Question: I am building an R function that would plot multiple Force Vs. Displacement lines in one graph. Here is my set of data:
'''
myrows displacememnt force displacememnt force displacememnt force displacememnt force displacememnt
[1,] 1 0.000000e+00 0 0.000000e+00 0 0.000000e+00 0 0.000000e+00 0 0.000000e+00
[2,] 2 4.292647e-08 0 8.829379e-08 0 4.194021e-08 0 4.136511e-08 0 -3.818898e-08
[3,] 3 1.284946e-09 0 1.343980e-07 0 4.665416e-08 0 3.375577e-08 0 -4.819687e-09
[4,] 4 4.380121e-08 0 1.742593e-07 0 7.184801e-09 0 3.734106e-08 0 3.210356e-08
[5,] 5 8.224440e-08 0 2.558701e-07 0 1.245641e-07 0 8.266907e-08 0 1.024775e-07
[6,] 6 1.269747e-07 0 3.842161e-07 0 1.223706e-07 0 1.666898e-07 0 1.407497e-07
'''
All I want to do is plot multiple force vs. displacement within the same graph. But I dont know how to split up the data , I tried melt function:
'''
meltedData <- melt(dataset,id.vars="myrows")
> head(meltedData)
Var1 Var2 value
1 1 myrows 1
2 2 myrows 2
3 3 myrows 3
4 4 myrows 4
5 5 myrows 5
6 6 myrows 6
'''
This is the minimal reprsentation of the dataset.
Would anyone be able to assist me to acheive my objective i.e. to plot multiple force v displacement lines within one plot?
Final plot what it looks like:

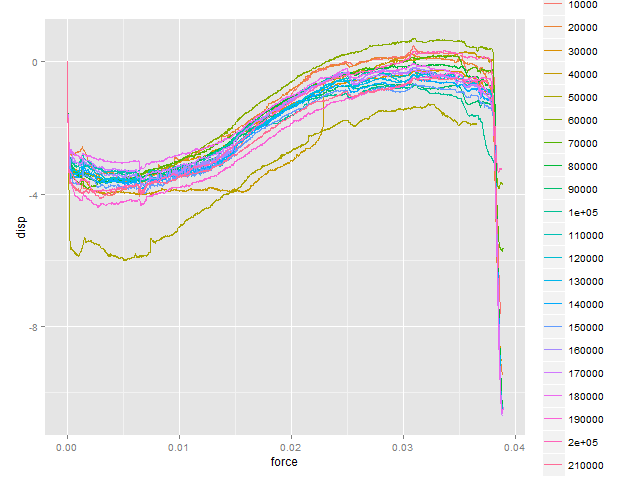
Answer: Provided your data frame has the same format you show in the example, you can break it into a long data frame with this:
'''
df <- data.frame(myrows=c(1,2,3), force=c(0, 0.1, 0.2), disp=c(0.1, 0.2, 0.3),
force=c(0.1, 0.2, 0.3), disp=c(0.1, 0.2, 0.3))
new.df <- NULL
for (i in seq(2, ncol(df), 2)) {
new.df <- rbind(new.df, data.frame(no=i/2, force=df[, i], disp=df[, i+1]))
}
library(ggplot2)
qplot(force, disp, group=no, data=new.df, col=factor(no), geom="line")
'''

It's ugly, but works I guess.